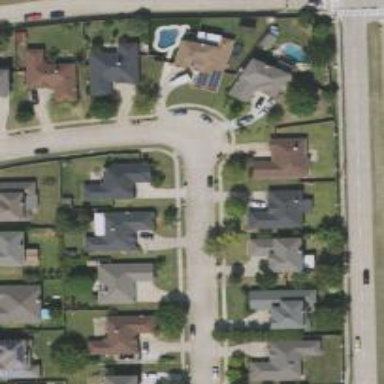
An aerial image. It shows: Residential road with separate sidewalk.